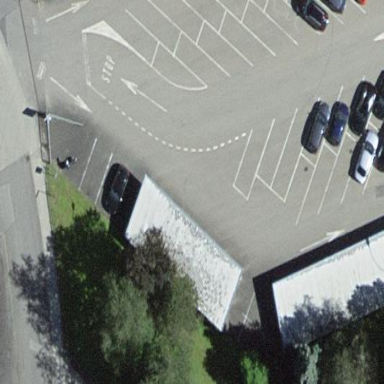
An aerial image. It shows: View of roof of building.